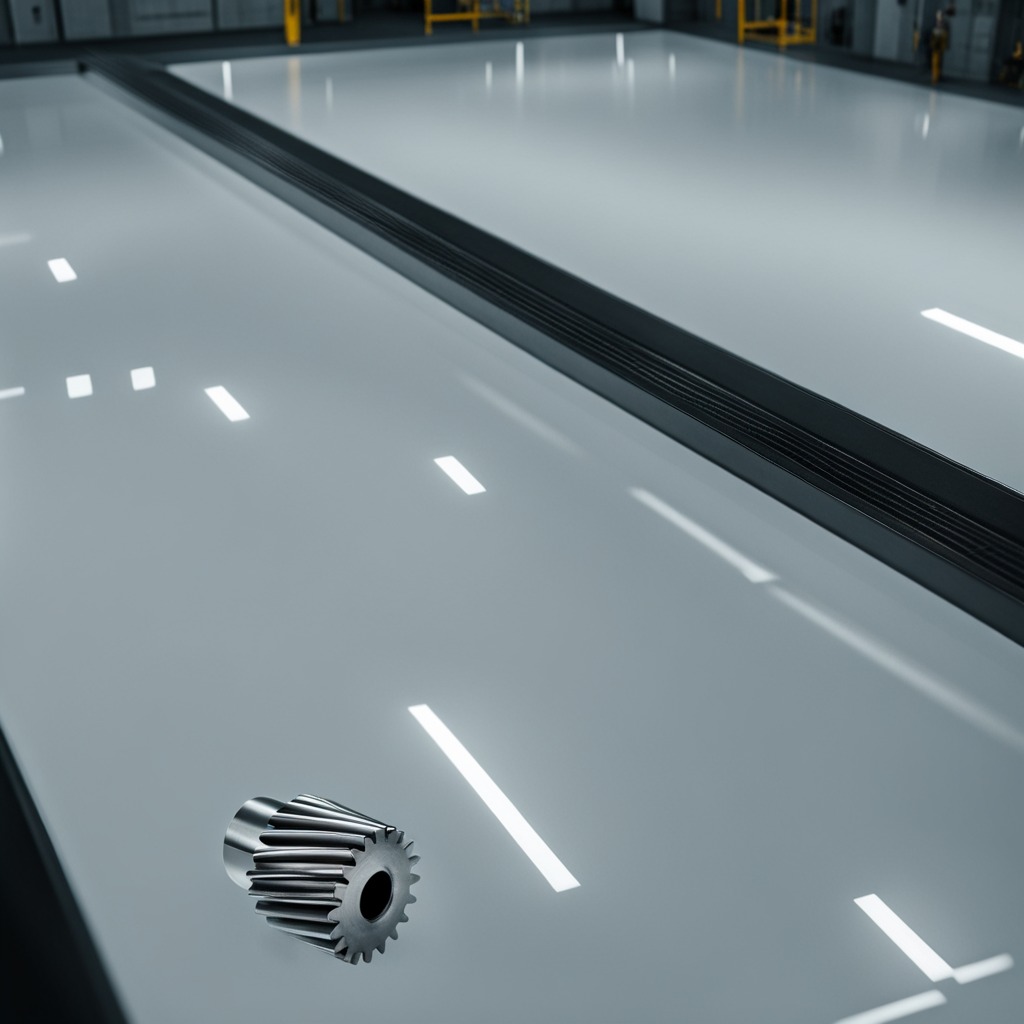
A steel gear with teeth is lying on a high-gloss table in a ship maintenance bay industrial lighting.